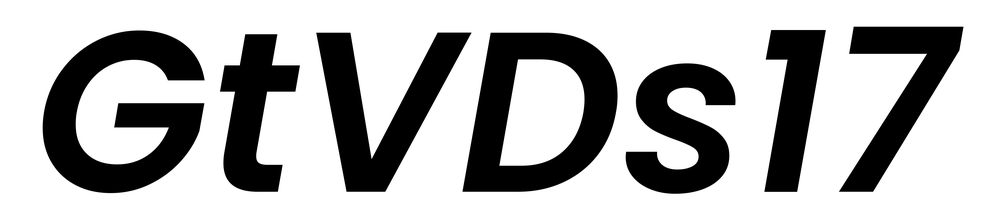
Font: Poppins-SemiBoldItalic